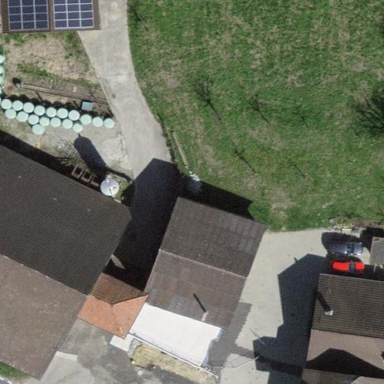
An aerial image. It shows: Farmyard area.